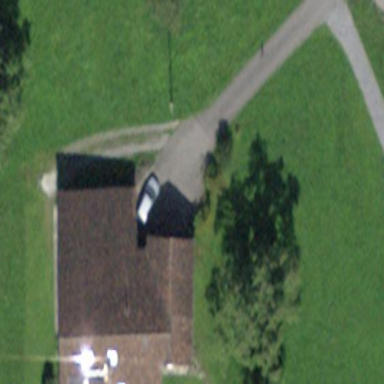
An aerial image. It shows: Residential building.